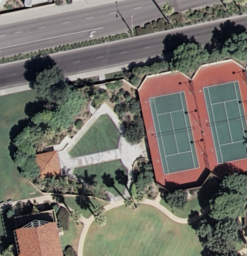
Label: tennis court